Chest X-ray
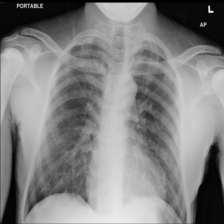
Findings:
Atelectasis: negative
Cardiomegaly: negative
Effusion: negative
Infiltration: negative
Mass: negative
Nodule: negative
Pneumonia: negative
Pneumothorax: negative
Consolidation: negative
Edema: negative
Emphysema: negative
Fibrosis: negative
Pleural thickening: negative
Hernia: negative